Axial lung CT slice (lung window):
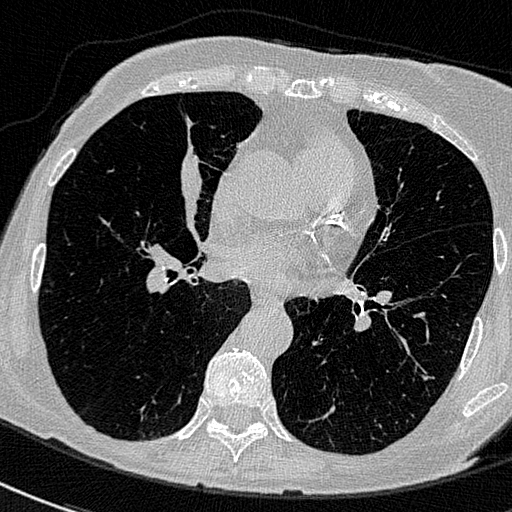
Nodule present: no